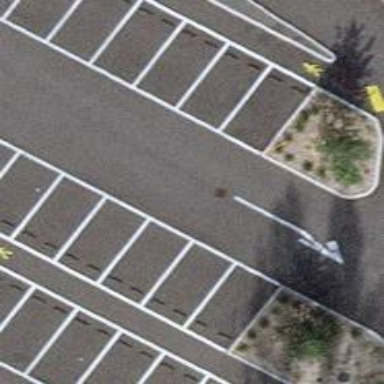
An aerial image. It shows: Unclassified road with asphalt surface. There are sidewalks on both sides and designated cycle lane on both sides as well.